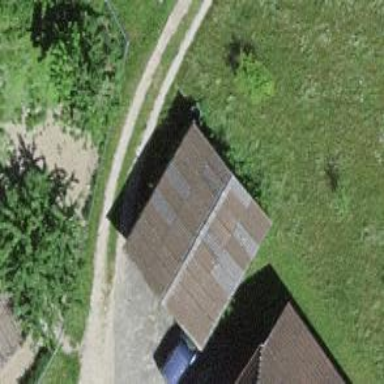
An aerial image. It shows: Garage.